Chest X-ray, PA view. Patient: 52 years old, sex M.
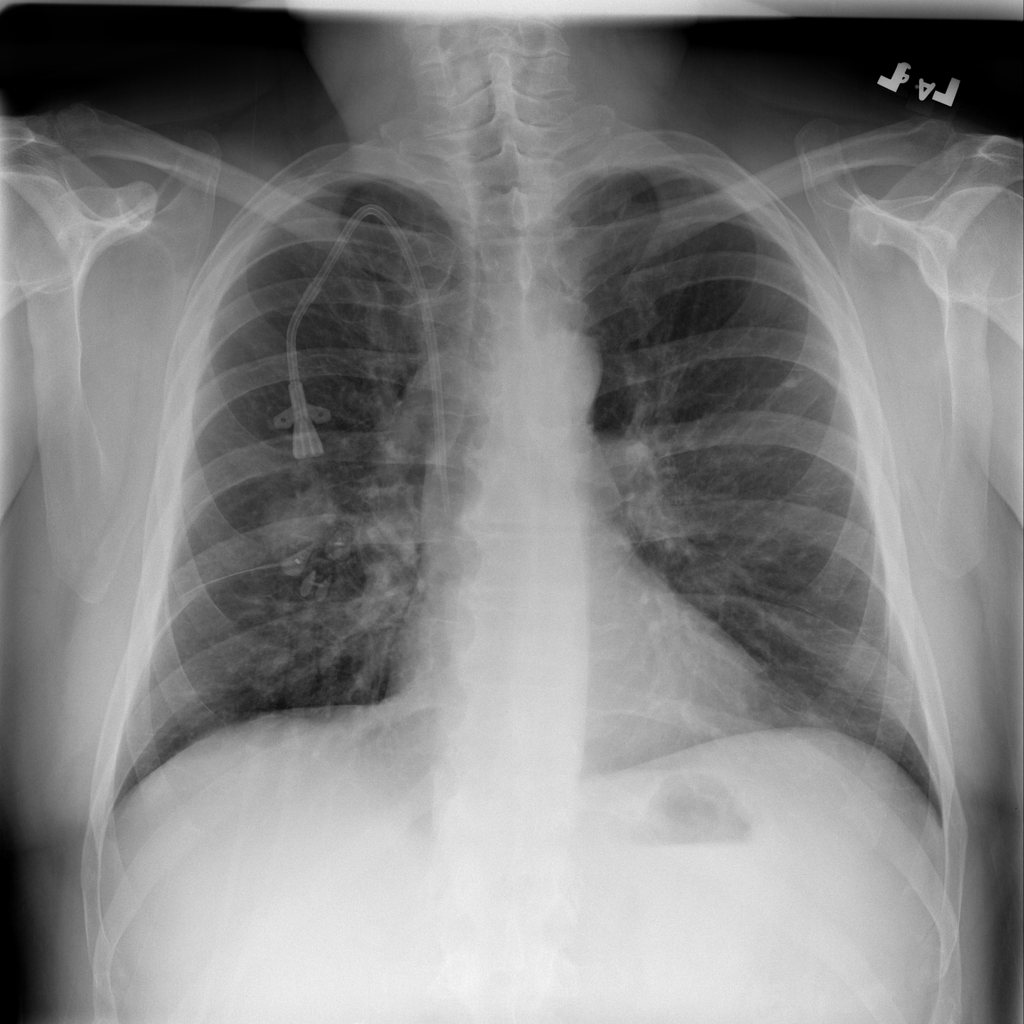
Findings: Nodule, Pleural_Thickening